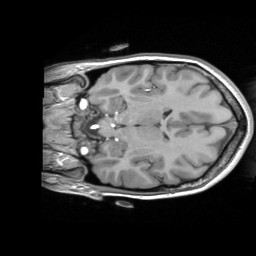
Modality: T1w
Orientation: coronal